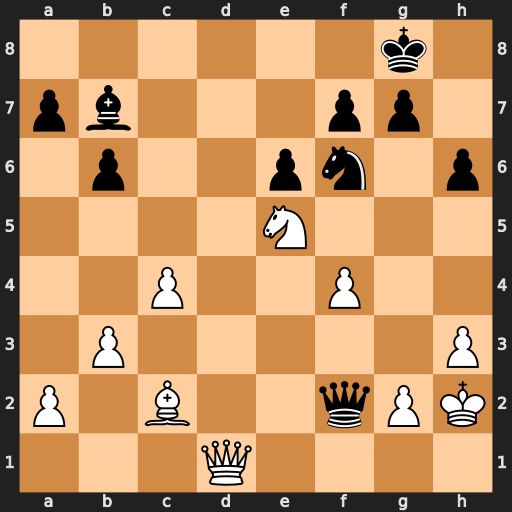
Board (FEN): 6k1/pb3pp1/1p2pn1p/4N3/2P2P2/1P5P/P1B2qPK/3Q4
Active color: w
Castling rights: -
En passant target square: -
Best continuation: Qd8+ Ne8 Qxe8#